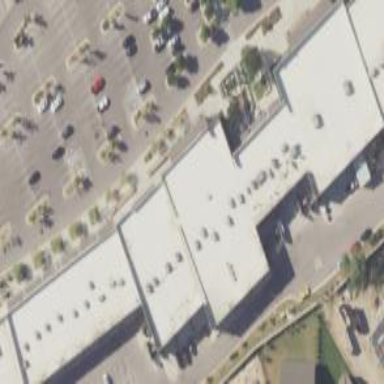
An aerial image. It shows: Commercial building.